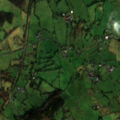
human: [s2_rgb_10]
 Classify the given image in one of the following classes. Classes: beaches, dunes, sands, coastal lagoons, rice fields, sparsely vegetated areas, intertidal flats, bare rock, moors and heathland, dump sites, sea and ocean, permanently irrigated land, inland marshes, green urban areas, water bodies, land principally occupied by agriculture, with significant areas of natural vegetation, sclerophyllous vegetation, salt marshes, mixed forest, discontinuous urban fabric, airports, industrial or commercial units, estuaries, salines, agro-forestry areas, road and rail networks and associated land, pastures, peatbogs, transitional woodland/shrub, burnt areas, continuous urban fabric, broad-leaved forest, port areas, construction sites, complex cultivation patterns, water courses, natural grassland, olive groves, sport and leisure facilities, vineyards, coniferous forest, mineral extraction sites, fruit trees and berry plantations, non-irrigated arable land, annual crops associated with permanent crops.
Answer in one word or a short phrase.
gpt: pastures, broad-leaved forest